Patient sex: M
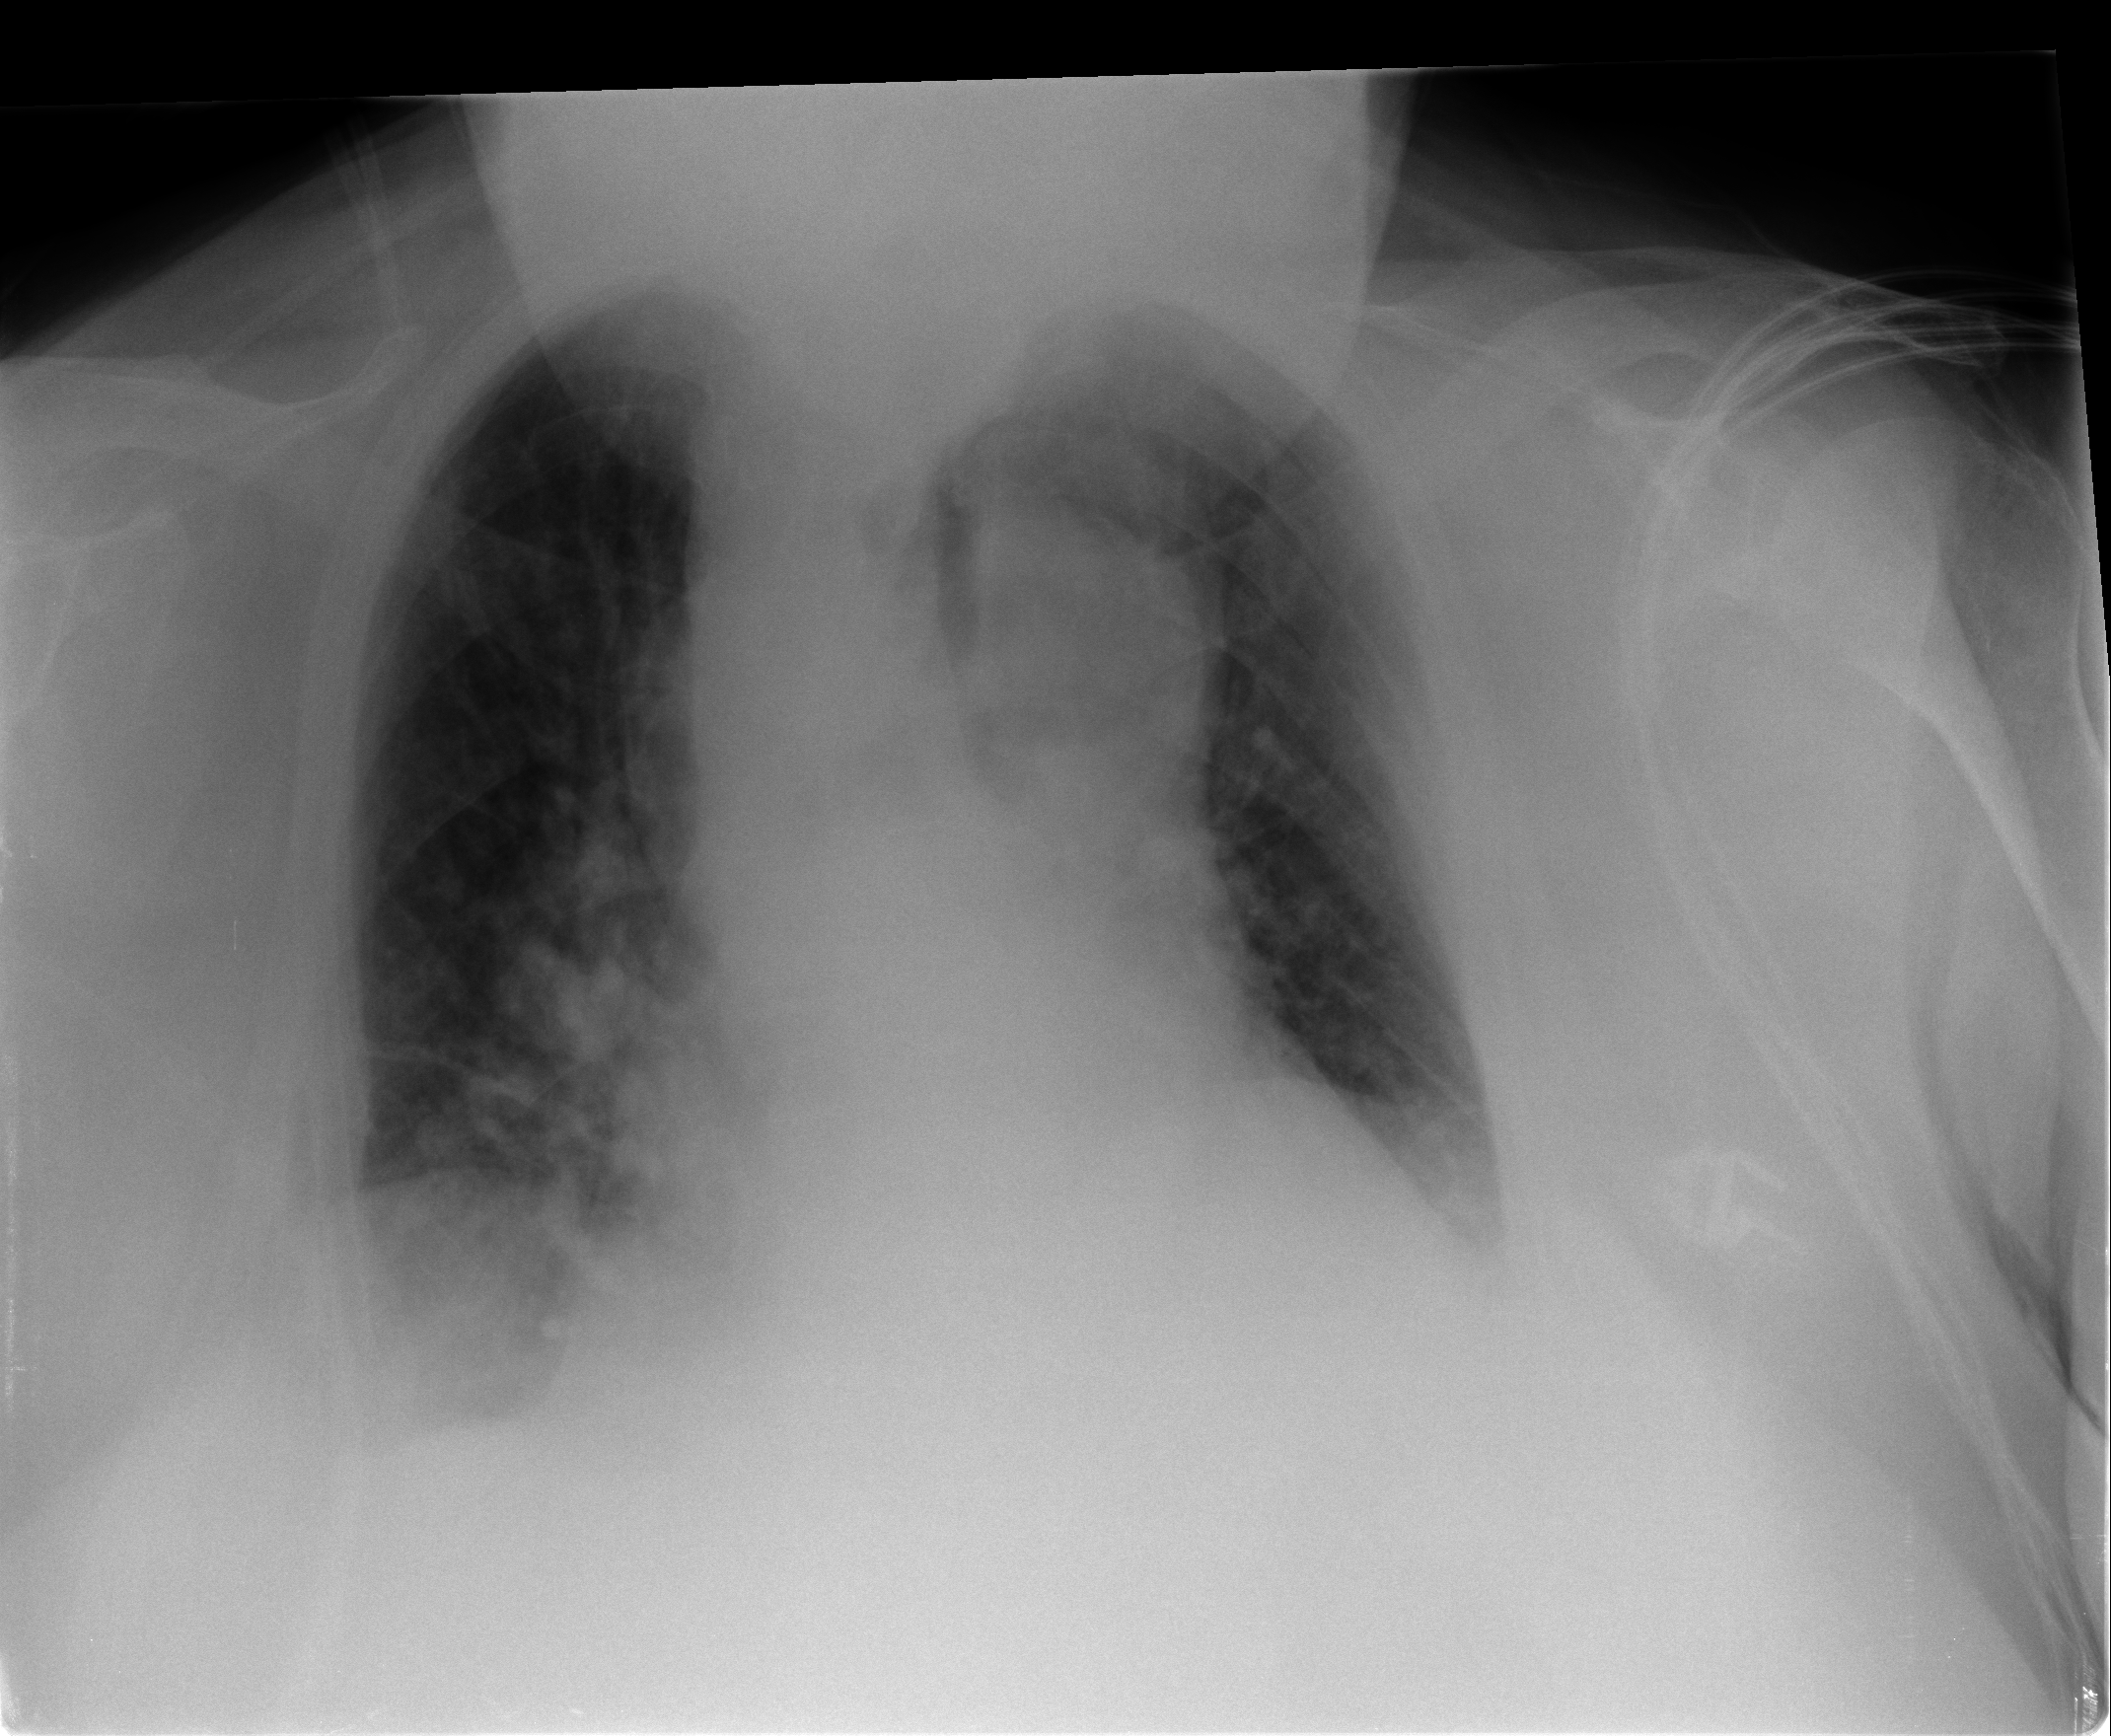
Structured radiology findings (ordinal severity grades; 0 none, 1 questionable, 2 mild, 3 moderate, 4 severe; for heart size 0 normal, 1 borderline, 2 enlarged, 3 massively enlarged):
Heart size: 2
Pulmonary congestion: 1
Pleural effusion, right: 2
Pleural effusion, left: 0
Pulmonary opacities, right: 0
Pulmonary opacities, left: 0
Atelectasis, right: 2
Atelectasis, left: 0